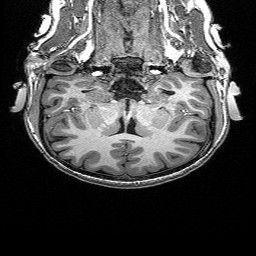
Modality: T1w
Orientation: sagittal